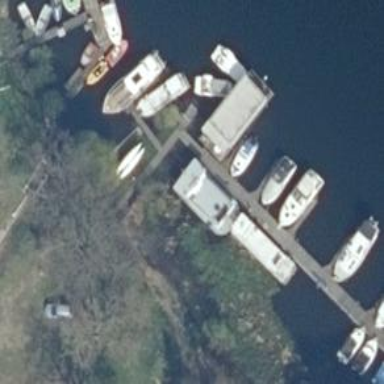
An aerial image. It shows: Man-made pier.